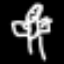
Label: angel